Question: The below form , retrieves MySQL database username and password and check them with user's input.
Error messages on password or username incorrect is not showing. I tried many methods but not working as expected.
How can I code that functionality?

'''
private void mysettingChangebtnActionPerformed(java.awt.event.ActionEvent evt) {
String val1 = usernametxt.getText();
String val2 = passwordtxt.getText();
if( val1.equals("") || val2.equals("")){
JOptionPane.showMessageDialog(null, "Fill all fields and try again .... ");
usernametxt.setText("");
passwordtxt.setText("");
}
try{
String sql1 = "SELECT username FROM logininfo WHERE username LIKE '"+val1+"'" ;
String sql2 = "SELECT password FROM logininfo WHERE password LIKE '"+val2+"'" ;
pst1 = conn.prepareStatement(sql1);
pst2 = conn.prepareStatement(sql2);
rs1 = pst1.executeQuery();
rs2 = pst2.executeQuery();
while(rs1.next()){
String uname=rs1.getString("username");
//System.out.println(uname);
while(rs2.next()){
String pwd=rs2.getString("password");
//System.out.println(pwd);
if(val1.equals(uname) && val2.equals(pwd)){
chg2.setVisible(true);
this.setVisible(false);
} else{
JOptionPane.showMessageDialog(null, "Login Information is Incorrect. Try Again.... ");
}
if(!(val1.equals(uname)) || !(val2.equals(pwd))){
JOptionPane.showMessageDialog(null, "Login Information is Incorrect. Try Again.... ");
}
}}
}catch(SQLException | HeadlessException e){
JOptionPane.showMessageDialog(null, "errrrrr"+e);
}
}
'''
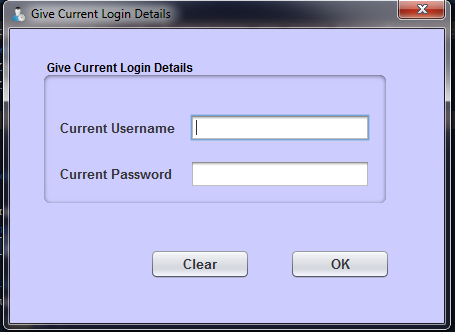
Answer: You might need to look up the user by username AND password:
'''
String username = usernametxt.getText();
String password = passwordtxt.getText();
// avoid SQL injection by setting query parameters with '?'
String sql = "SELECT * FROM logininfo WHERE username = ? AND password = ?";
PreparedStatement st = conn.prepareStatement(sql);
st.setString(1, username);
st.setString(2, password );
ResultSet rs = st.executeQuery();
if (!rs.next()) {
// no records found, login failed
JOptionPane.showMessageDialog(null, "Login Information is Incorrect.");
}
else {
// record found, login succeeded
// assuming here that there is a unique constraint in the database
// on (username, password), otherwise multiple records could be found
chg2.setVisible(true);
this.setVisible(false);
}
'''